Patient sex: M
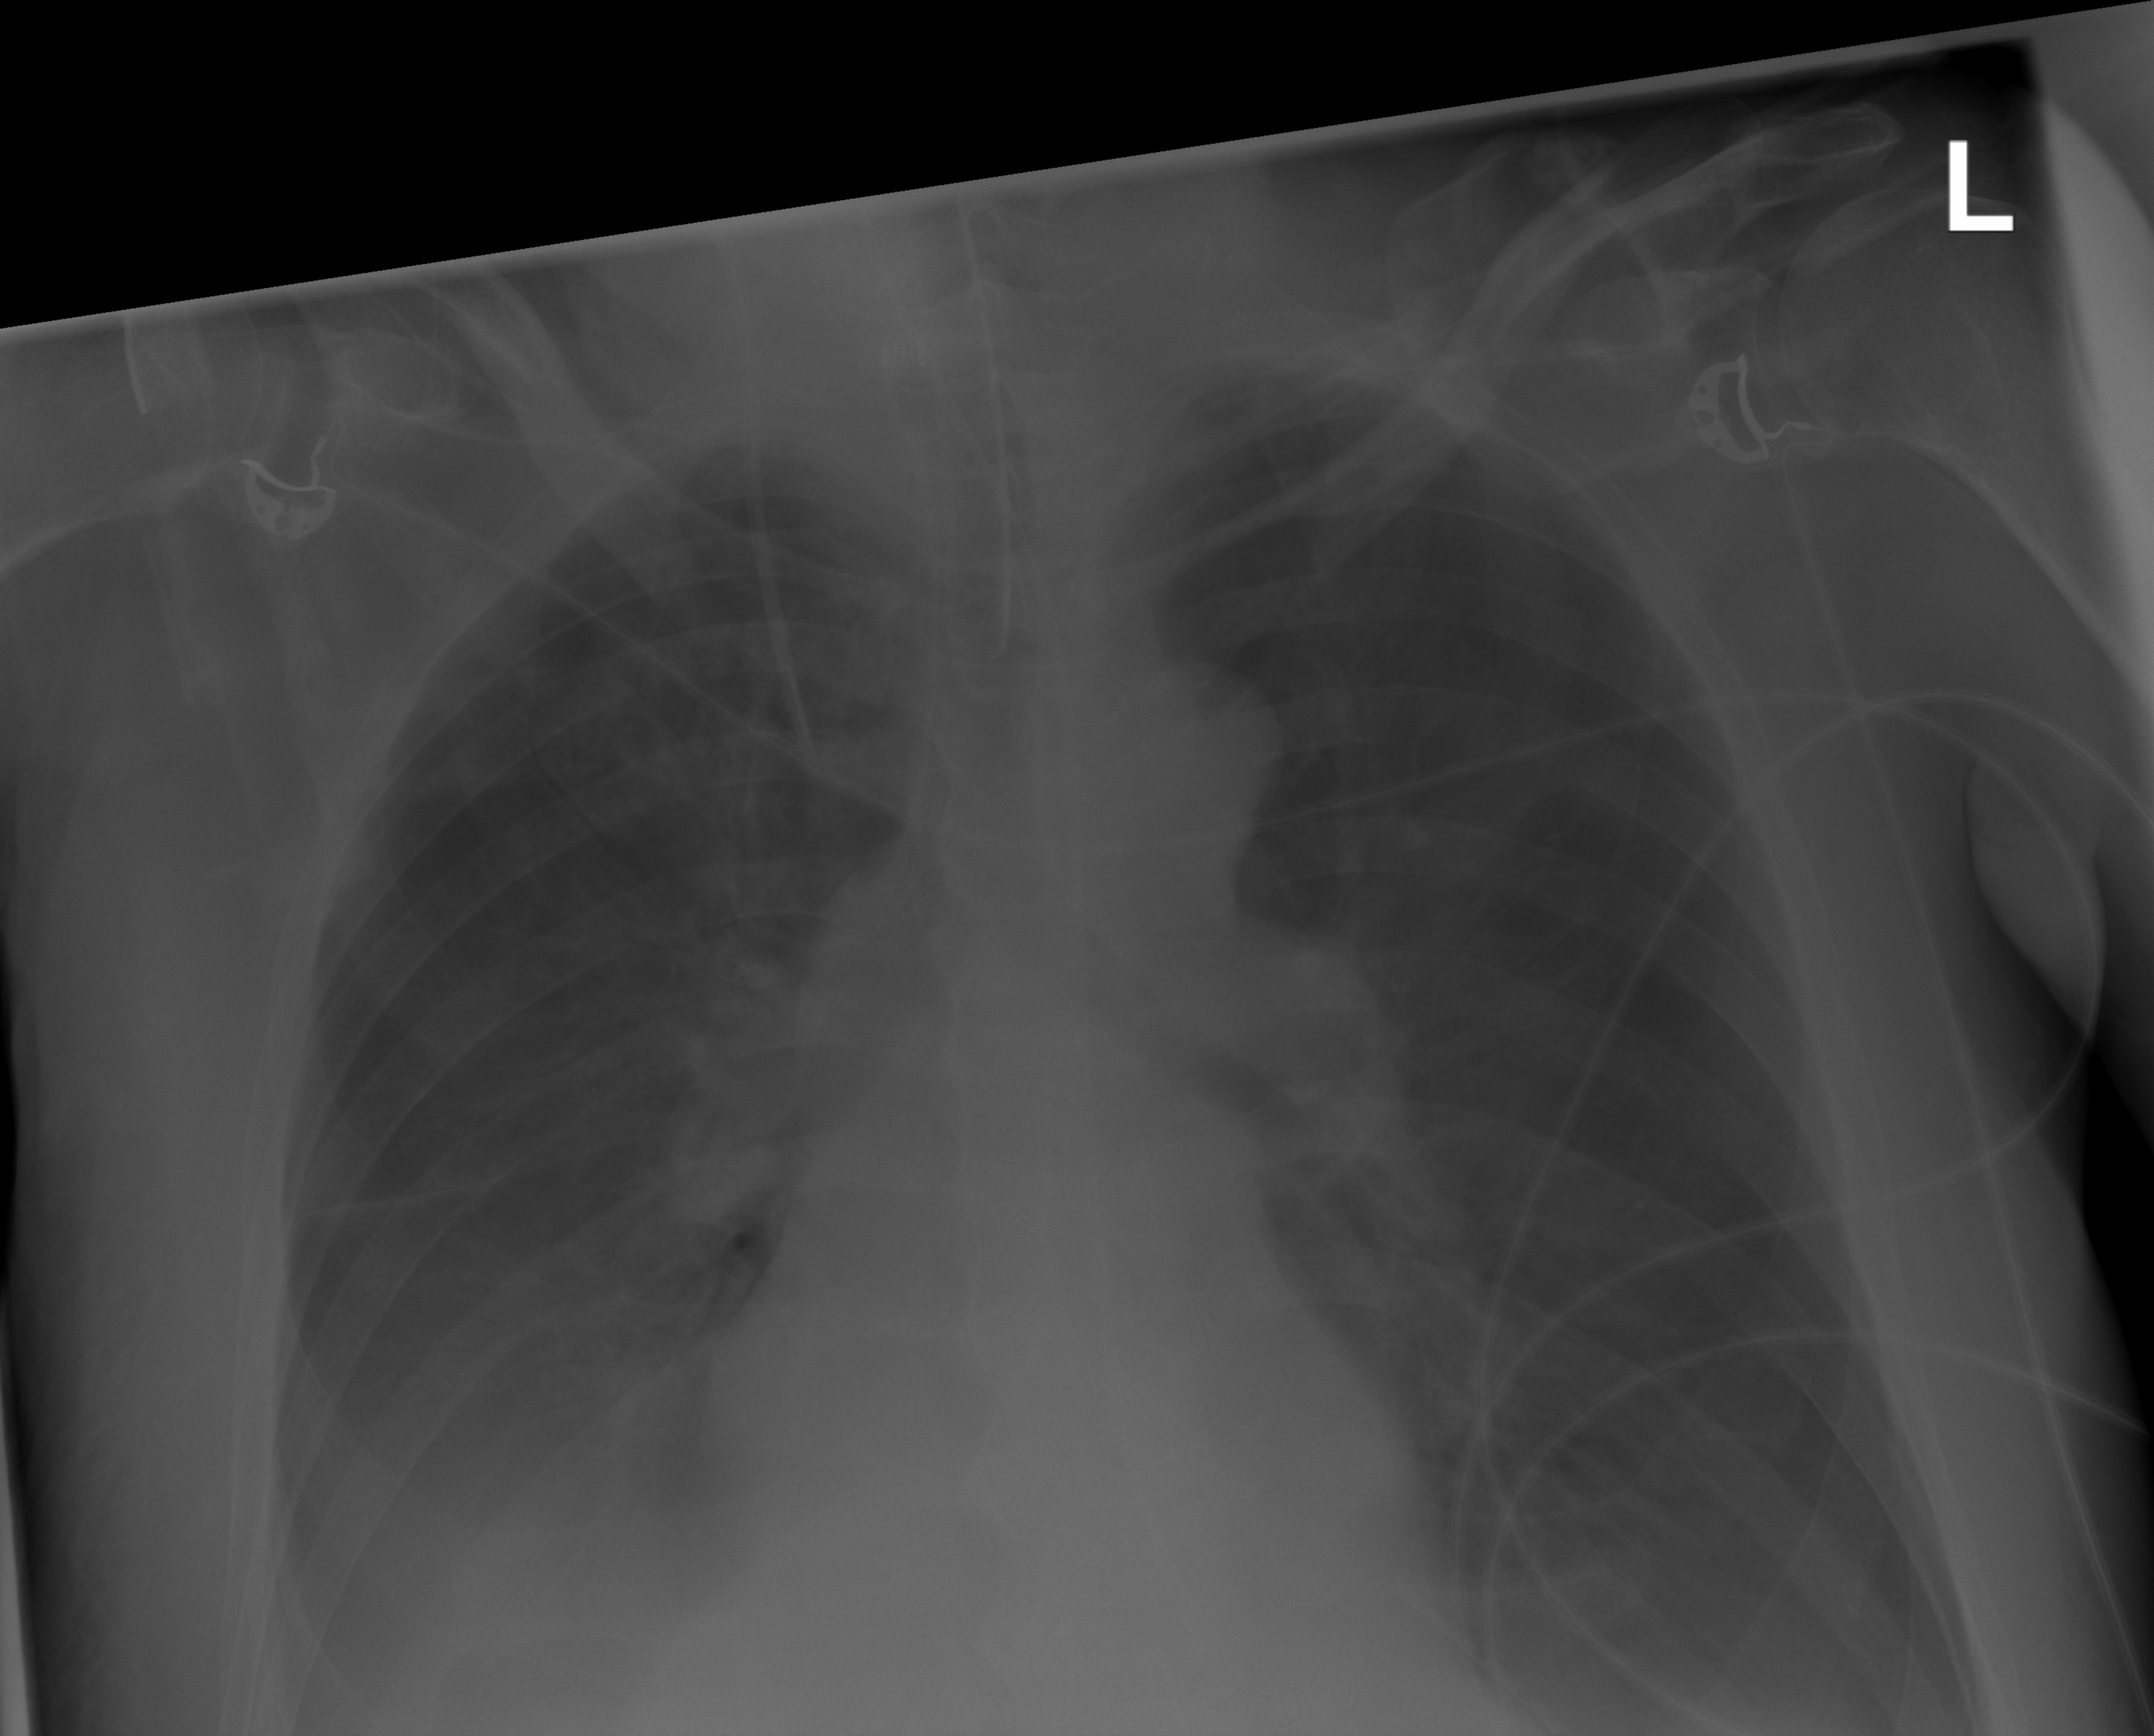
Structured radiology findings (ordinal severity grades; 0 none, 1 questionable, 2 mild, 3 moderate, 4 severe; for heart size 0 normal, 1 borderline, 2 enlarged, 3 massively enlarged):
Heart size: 0
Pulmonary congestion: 1
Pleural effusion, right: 3
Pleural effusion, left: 2
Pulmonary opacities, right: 2
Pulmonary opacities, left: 0
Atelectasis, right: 0
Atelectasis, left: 0